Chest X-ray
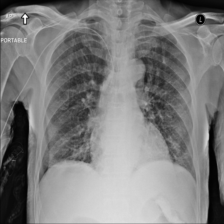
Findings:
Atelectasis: negative
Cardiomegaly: negative
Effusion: negative
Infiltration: negative
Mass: negative
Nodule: negative
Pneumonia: negative
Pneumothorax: negative
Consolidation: negative
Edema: negative
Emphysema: negative
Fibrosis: negative
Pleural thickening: negative
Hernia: negative